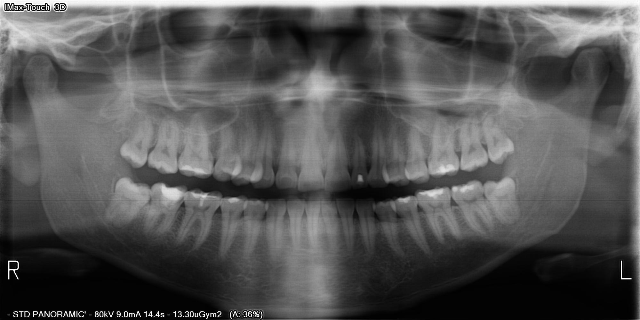
adult